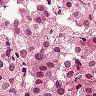
Metastatic tissue present: yes